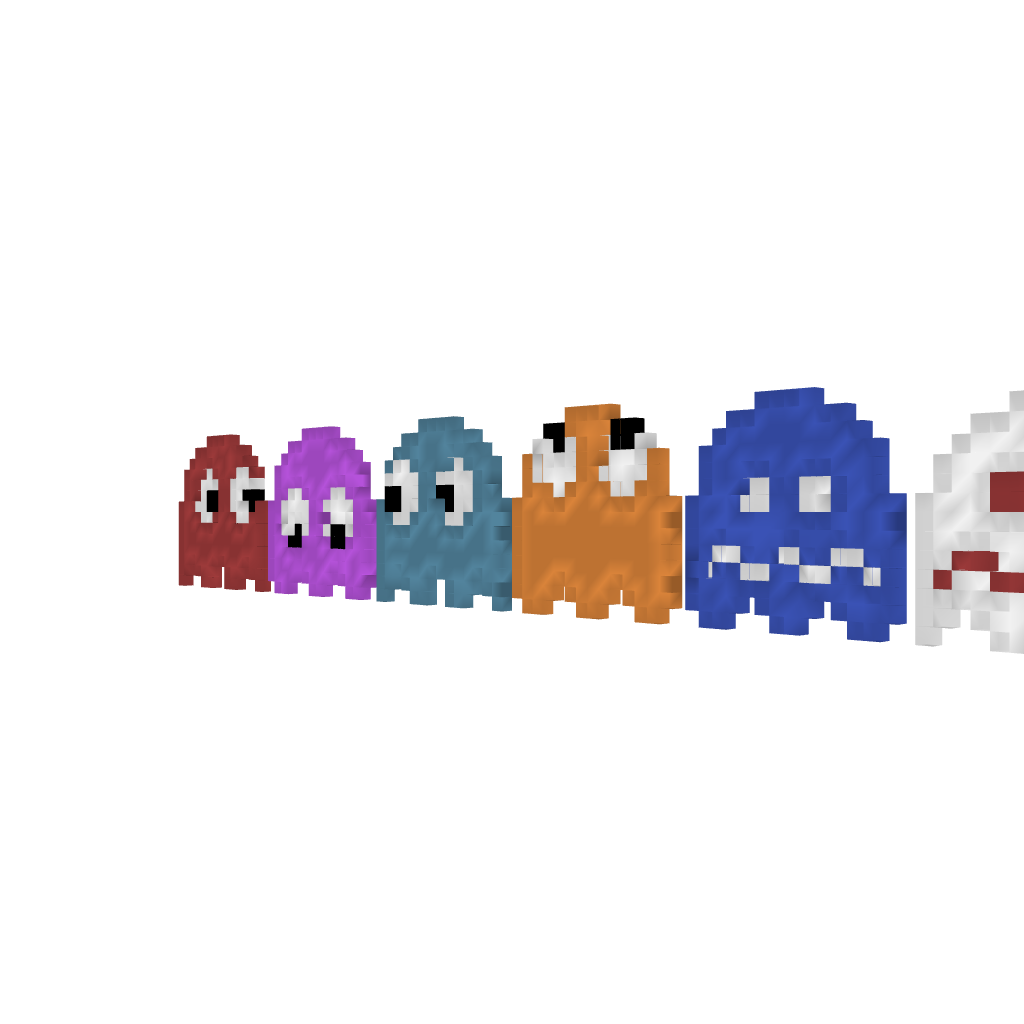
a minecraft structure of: Pac-man Ghosts bad low quality